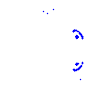
Particle: proton